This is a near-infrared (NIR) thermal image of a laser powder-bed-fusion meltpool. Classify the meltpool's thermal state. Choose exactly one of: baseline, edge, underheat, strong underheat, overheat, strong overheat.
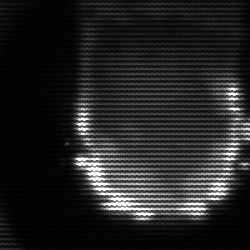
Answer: baseline